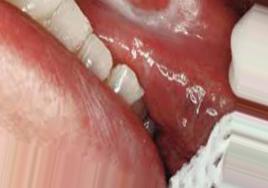
Condition: Mouth Ulcer